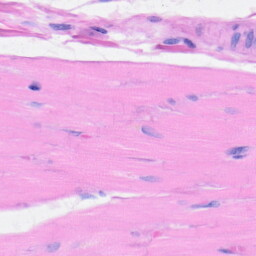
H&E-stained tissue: Heart